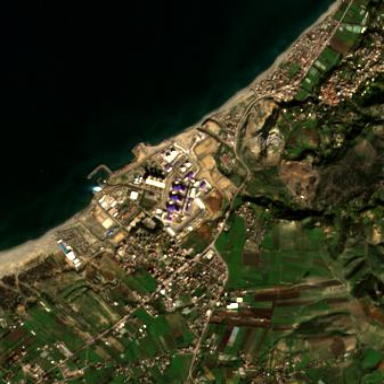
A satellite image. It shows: Industrial power plant with the landuse set as industrial.